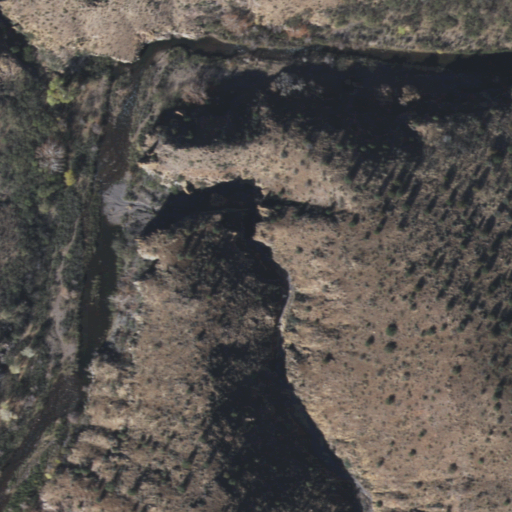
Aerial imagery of valley in Arizona named Bear Canyon containing only shrub